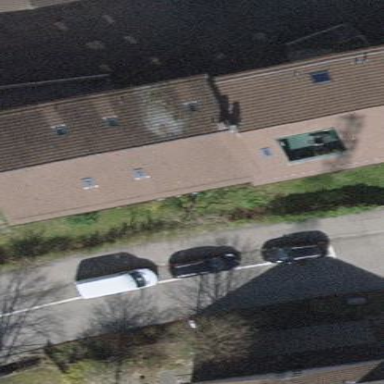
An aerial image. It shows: Apartment building with gabled roof made of roof tiles.